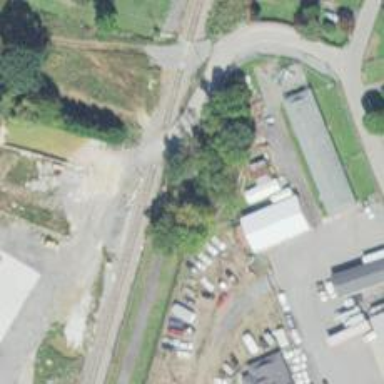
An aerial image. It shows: Railway level crossing.